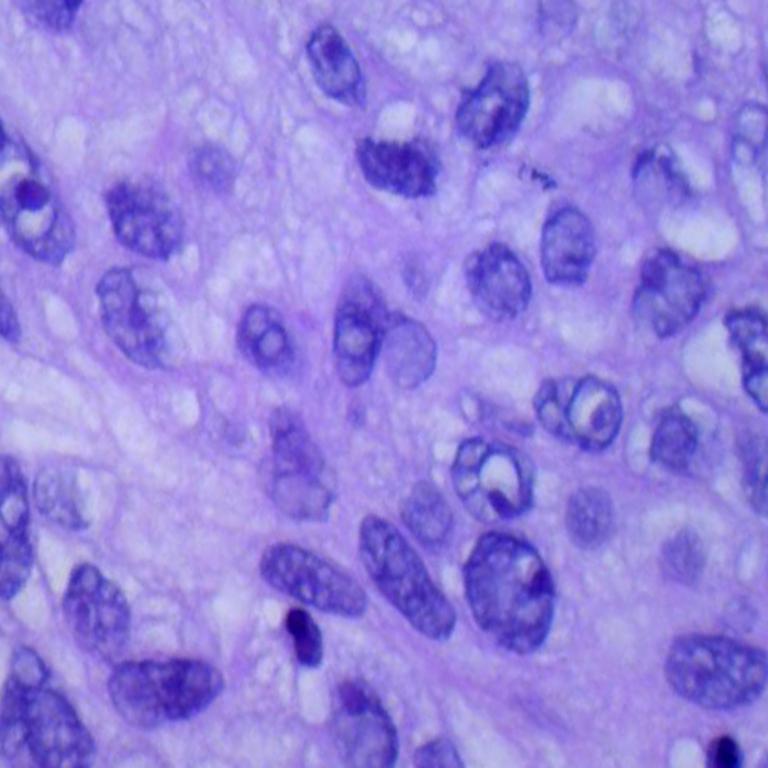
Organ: lung
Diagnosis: squamous carcinomas